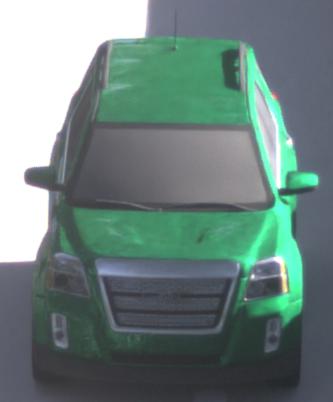
Make: GMC
Model: Terrain
Detailed model: Gen. 1
Model produced from: 2009
Model produced until: 2017
Doors: 5
Color: green
Road condition: dry road
Daytime: morning or afternoon
Contrast: low contrast